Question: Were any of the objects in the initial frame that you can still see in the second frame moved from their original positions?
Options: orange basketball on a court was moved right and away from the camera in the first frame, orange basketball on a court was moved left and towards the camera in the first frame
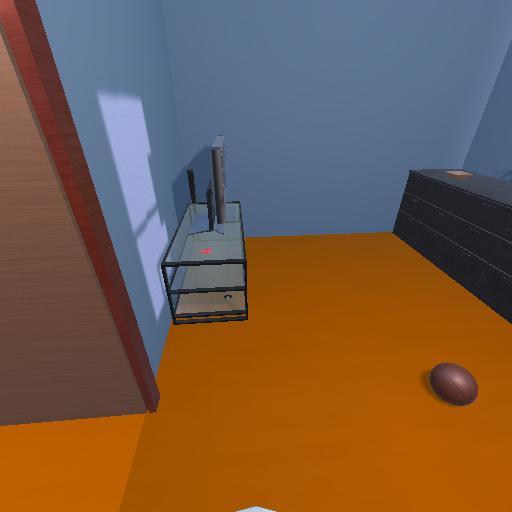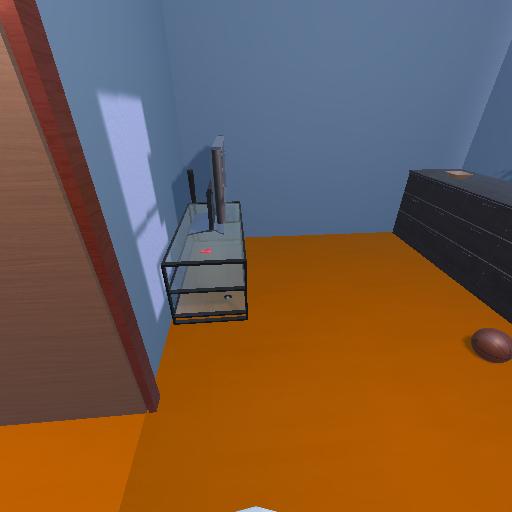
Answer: orange basketball on a court was moved right and away from the camera in the first frame